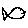
Label: fish